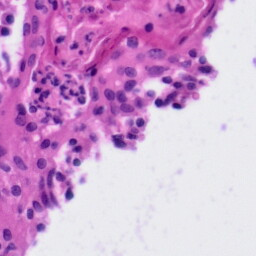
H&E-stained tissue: Tonsil